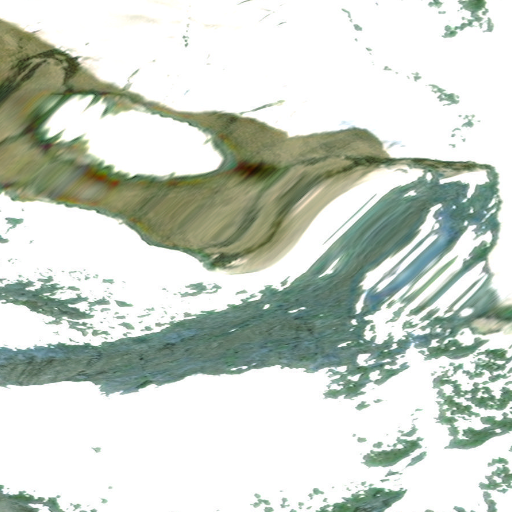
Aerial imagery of mountain in Alaska named De Long Peak containing only unknown